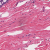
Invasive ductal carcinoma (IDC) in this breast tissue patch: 0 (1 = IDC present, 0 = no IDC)